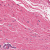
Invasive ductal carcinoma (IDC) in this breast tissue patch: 0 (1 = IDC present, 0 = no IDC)